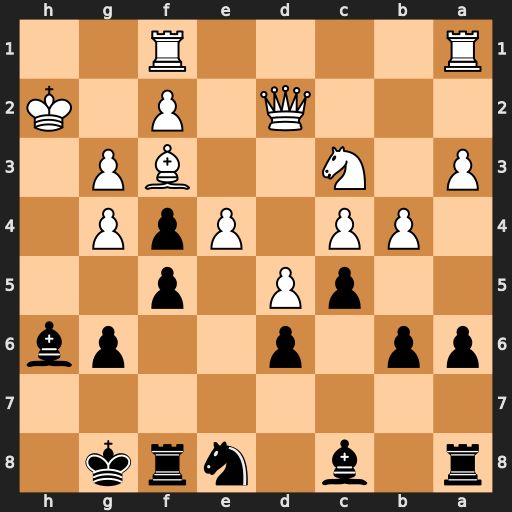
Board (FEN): r1b1nrk1/8/pp1p2pb/2pP1p2/1PP1PpP1/P1N2BP1/3Q1P1K/R4R2
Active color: b
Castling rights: -
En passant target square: -
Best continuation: fxg3+ fxg3 Bxd2